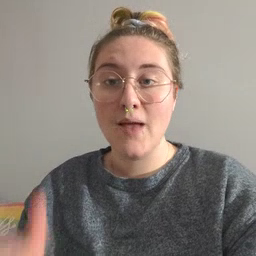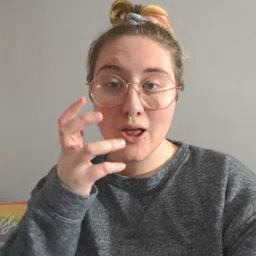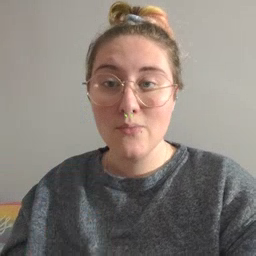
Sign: radio